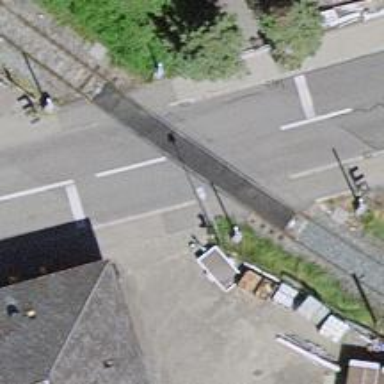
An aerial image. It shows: Level railway crossing with lights and double half barrier.